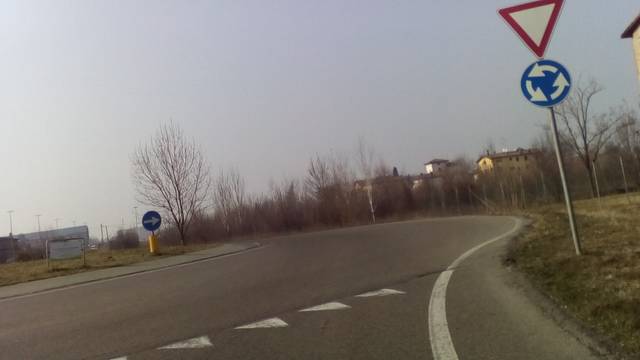
Region: Italy
Coordinates: 44.66, 10.911